Field crop: maize
Growth stage: 2
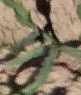
Species: maize